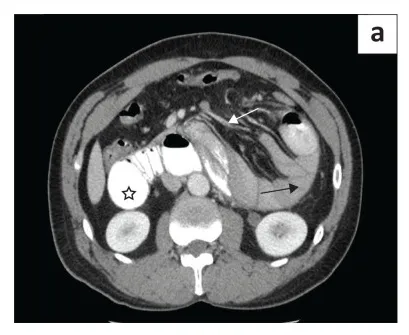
Axial.
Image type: radiology (ct)